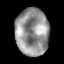
Tissue: lung
Cell type: Epithelial cells
Senescence score: 0.2192
Nuclear area (px): 1545
Mean DAPI intensity: 146.403